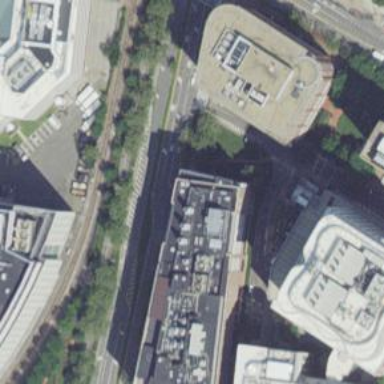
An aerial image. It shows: Office building with black roof.